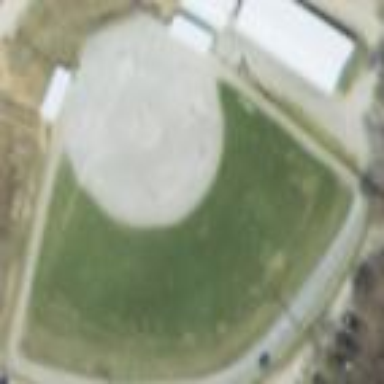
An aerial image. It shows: Baseball pitch for leisure and sports activities.